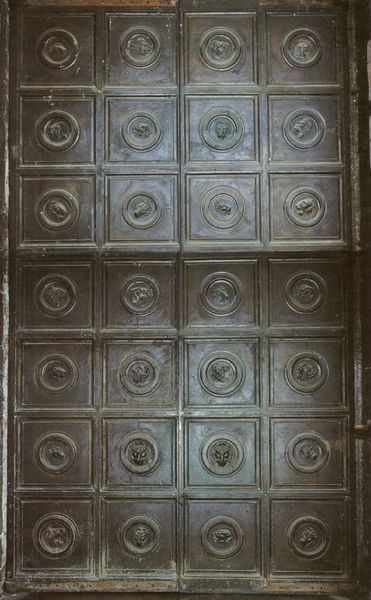
Titel: Nordtür
Künstler: Lorenzo Ghiberti
Standort: Florenz, Baptisterium (EU - I - Toskana)
Schlagwörter: dunkel, braun, holz, köpfe, schwarz, tür, zeichen, tiere, felder, gotik, kamin, rund, formen, türe, metall, bronze, platte, tor, reflexion, rechtecke, eckig, symmetrisch, plastisch, strich, kreise, kacheln, quadrate, portal, geometrisch, struktur, kassetten, dunktel, quadrat, vierecke, beschläge, monster, abgrenzung, tierköpfe, täfelung, meisel, 28